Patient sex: M
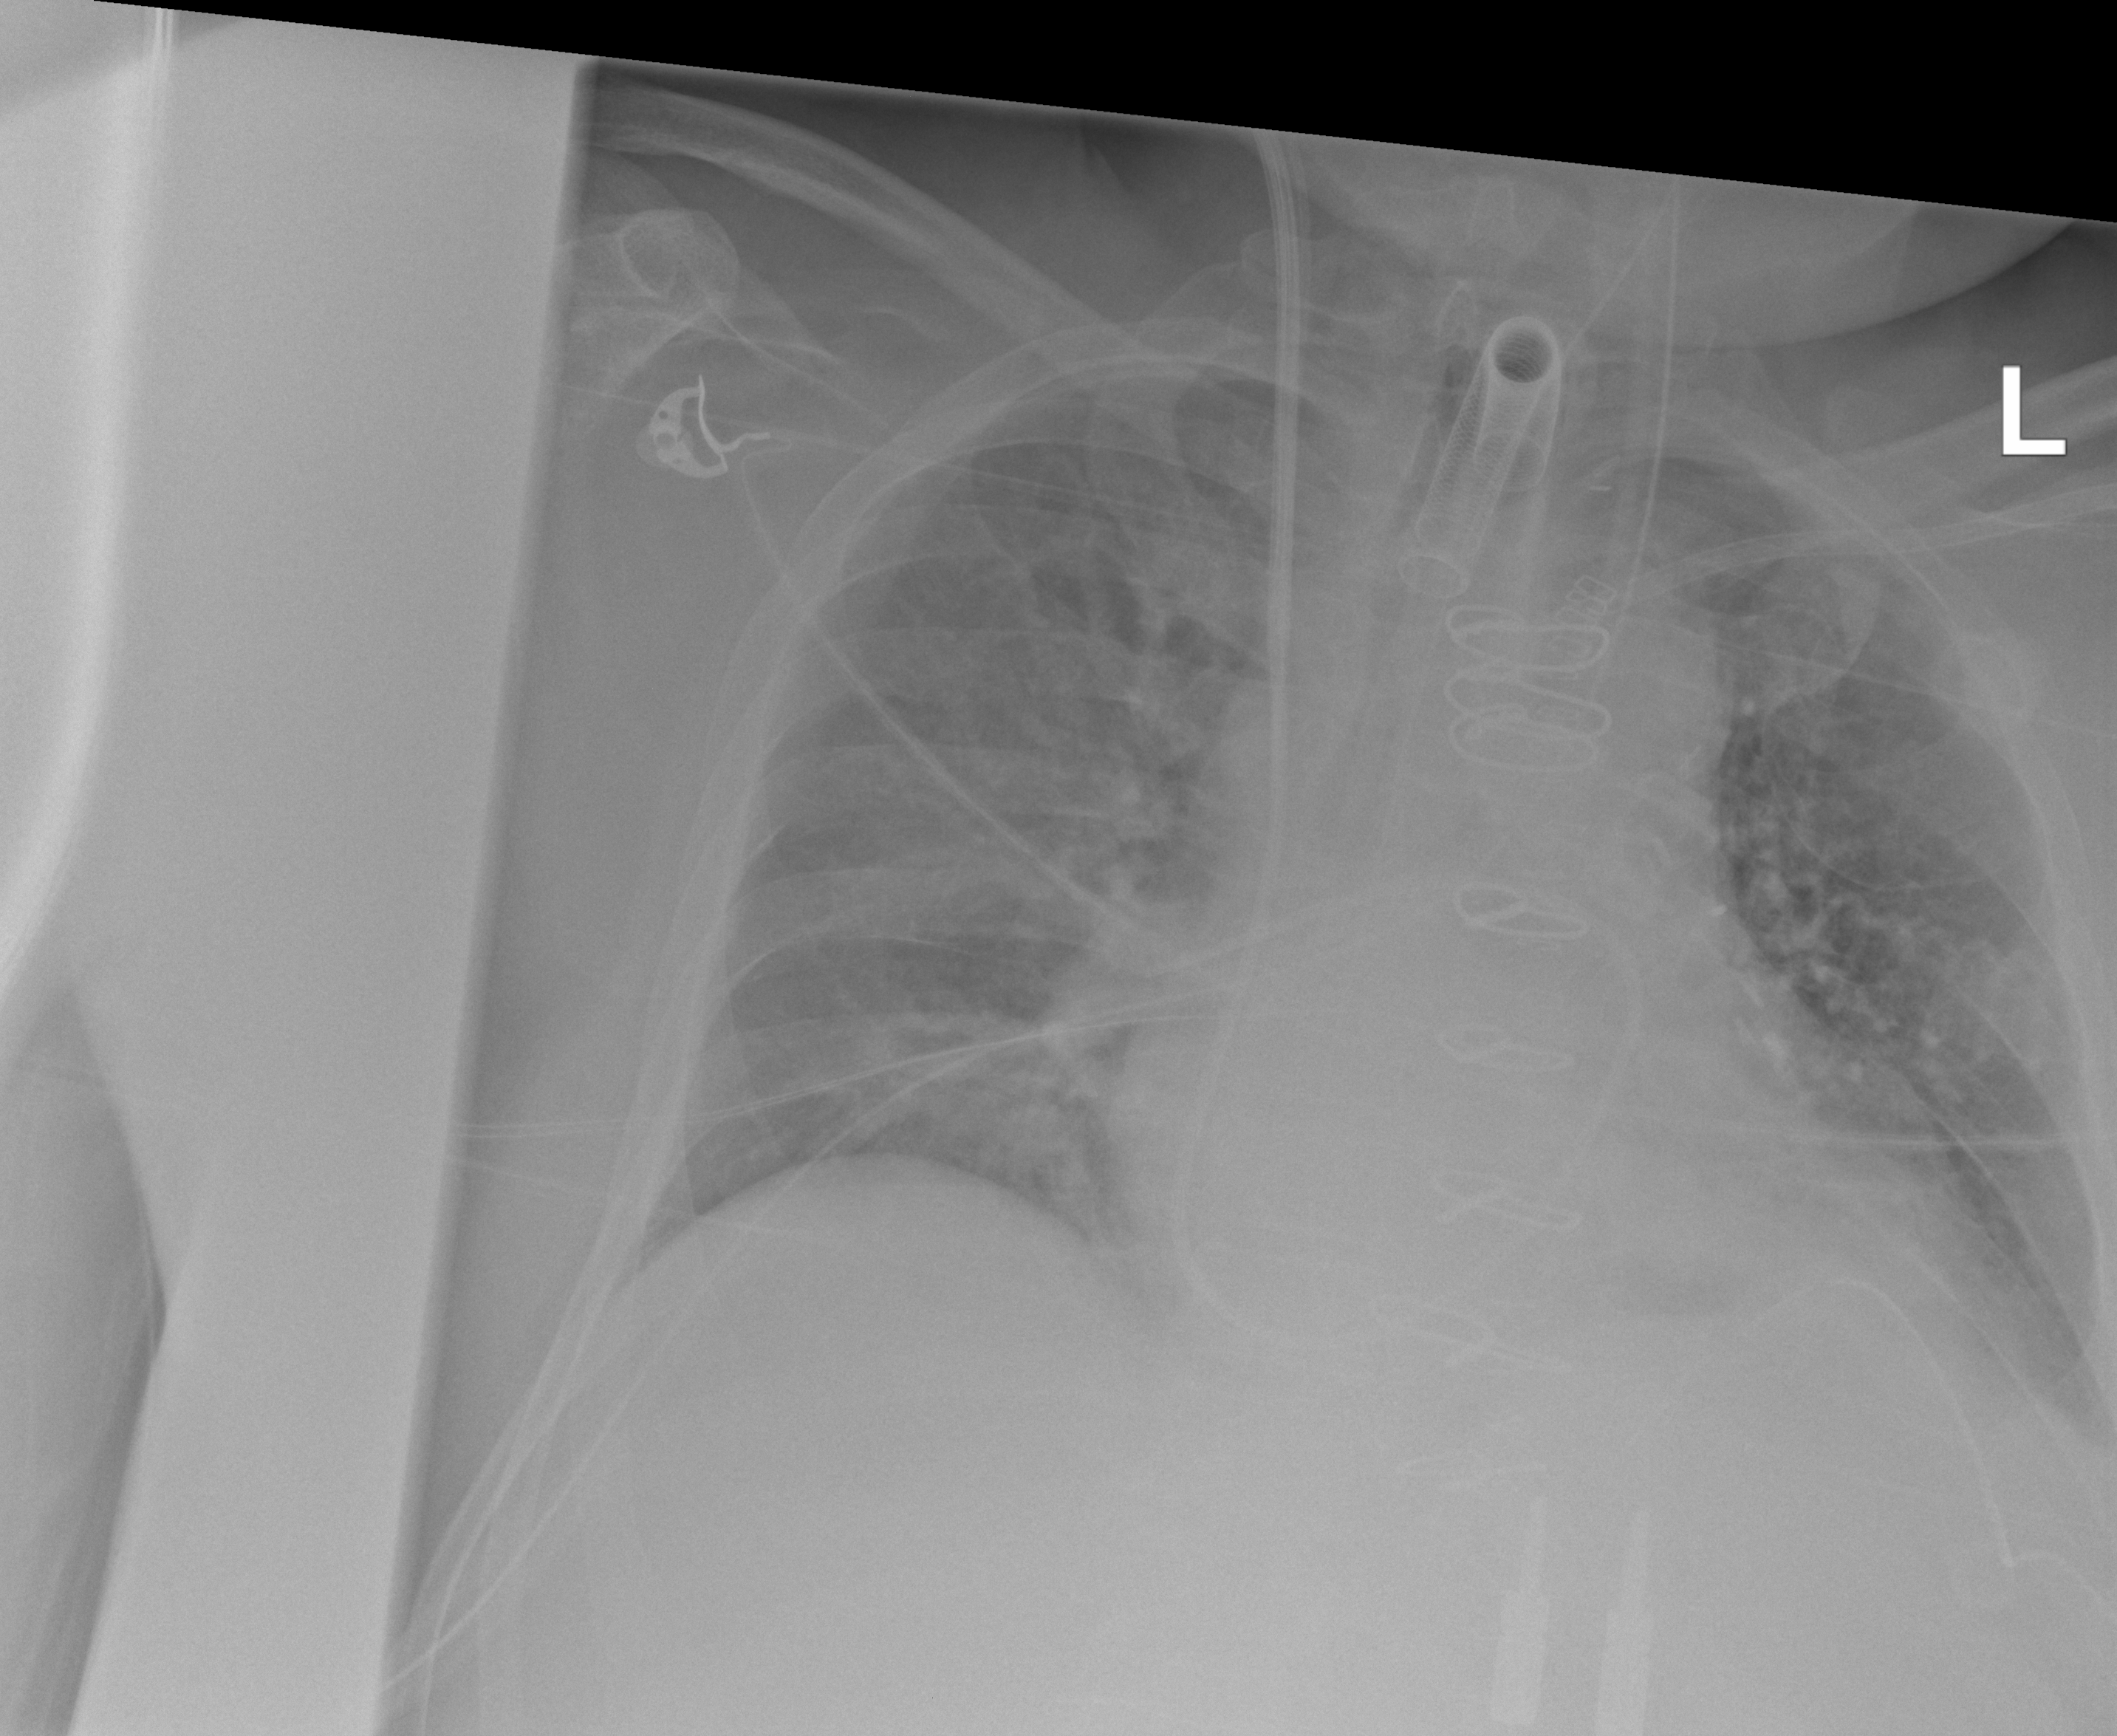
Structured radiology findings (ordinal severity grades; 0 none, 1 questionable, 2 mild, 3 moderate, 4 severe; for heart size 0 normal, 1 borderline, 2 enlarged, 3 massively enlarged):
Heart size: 2
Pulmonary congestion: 2
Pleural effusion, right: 2
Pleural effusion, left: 2
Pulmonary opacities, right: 2
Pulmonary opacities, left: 2
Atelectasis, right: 2
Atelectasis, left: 2